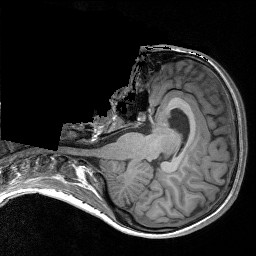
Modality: T1w
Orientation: axial